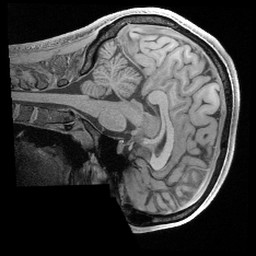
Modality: T1w
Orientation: sagittal
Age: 23
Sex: male
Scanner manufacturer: siemens
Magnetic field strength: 3 T
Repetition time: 2.4 s
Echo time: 0.00241 s